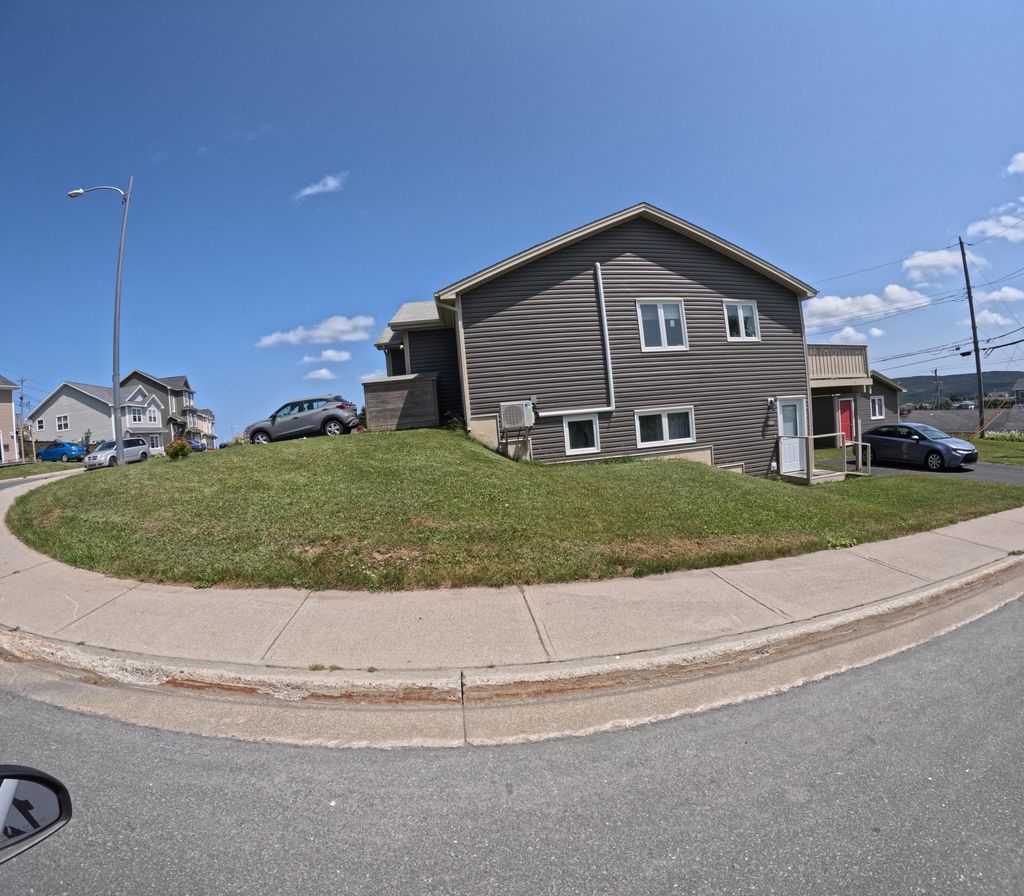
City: st_johns